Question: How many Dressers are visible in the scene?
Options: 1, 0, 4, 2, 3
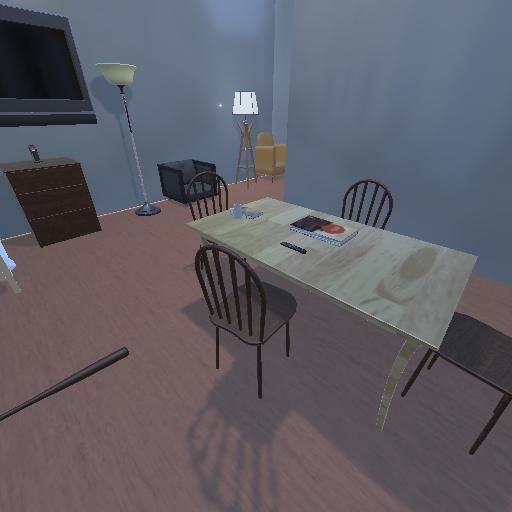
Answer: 1